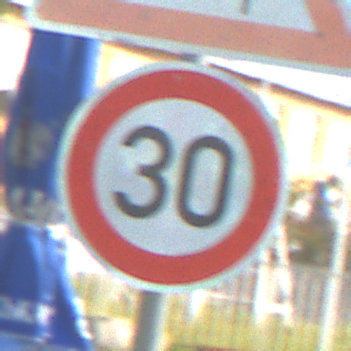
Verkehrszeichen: Geschwindigkeit30
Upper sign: SeitenwindVonRechts
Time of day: MorningAfternoon
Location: Outdoor (Suburban)
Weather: PartlyCloudy
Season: NotSpecified
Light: Natural